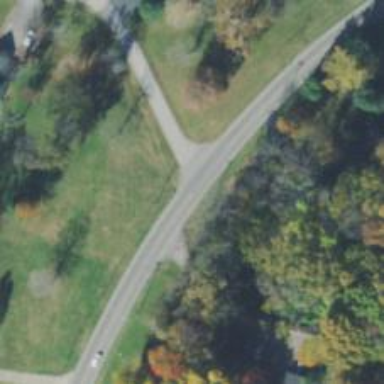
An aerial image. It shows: Secondary road.